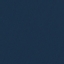
Label: SeaLake